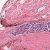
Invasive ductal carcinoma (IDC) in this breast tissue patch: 0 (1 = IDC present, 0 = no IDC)